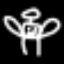
Label: angel